Question: I have four columns of data. I want to count the row once if any of the four cells in each row contains an "A".
Here's a sample sheet: <URL>

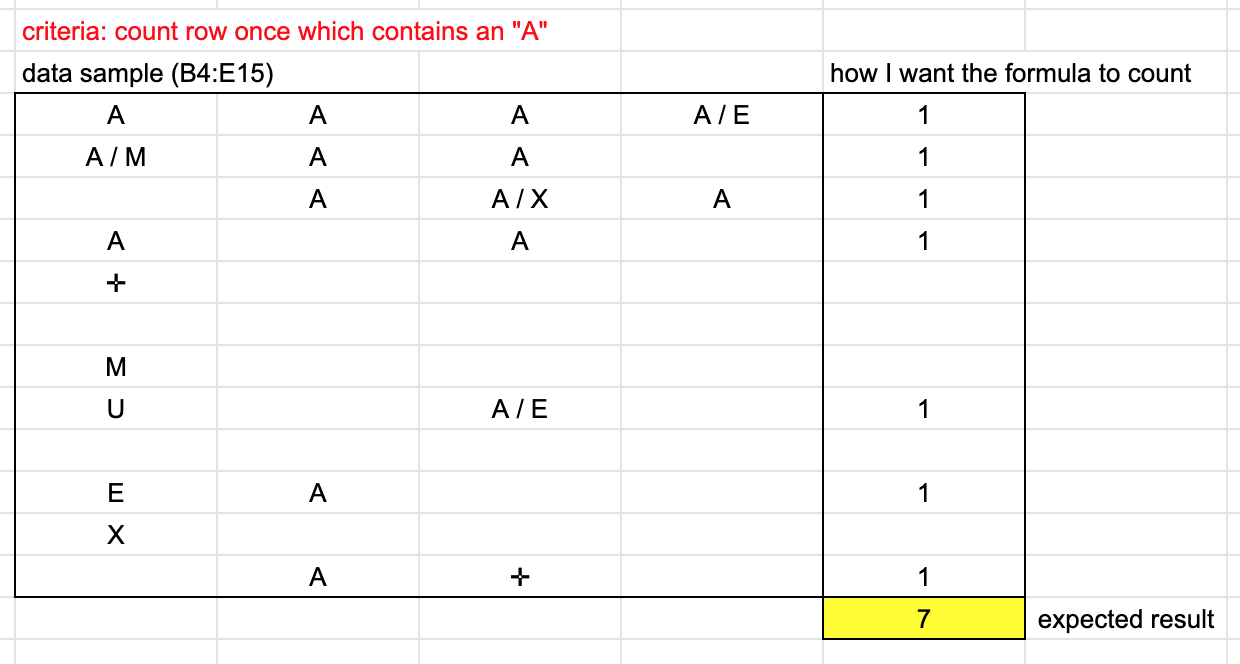
Answer: You can use
'''
=ArrayFormula(sum(N(mmult(n(regexmatch(B4:E15,"A")),transpose(column(B4:E15)))>0)))
'''
or
'''
=sumproduct(N(mmult(n(regexmatch(B4:E15,"A")),transpose(column(B4:E15)))>0))
'''
to get the row totals and count the ones which are greater than zero.
<URL>
This is case sensitive.